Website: macys
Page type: delivery-shipping
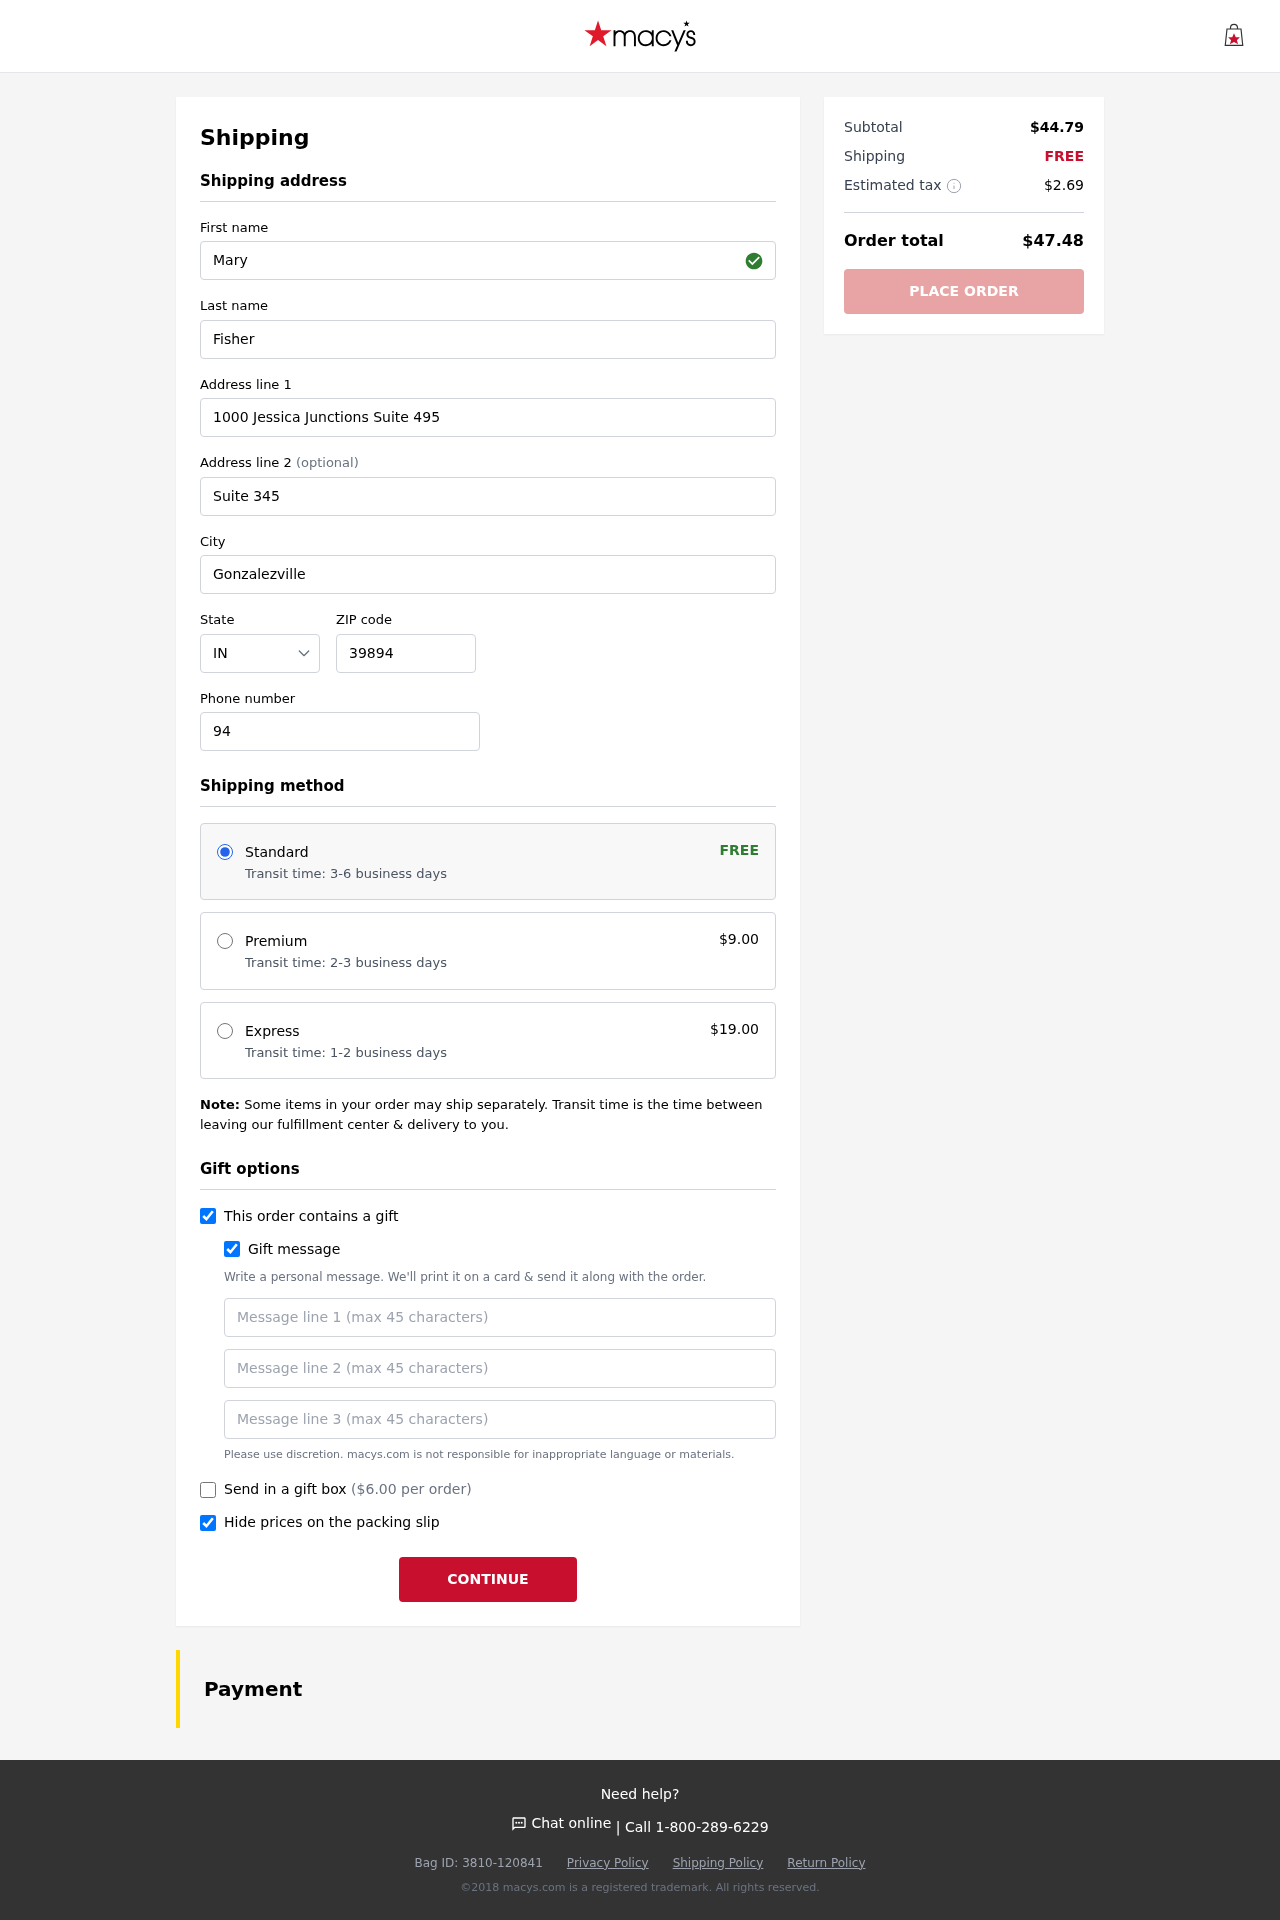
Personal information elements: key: PII_STATE_ABBR
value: IN
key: PII_FIRSTNAME
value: Mary
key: PII_LASTNAME
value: Fisher
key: PII_STREET
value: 1000 Jessica Junctions Suite 495
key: PII_STREET2
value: Suite 345
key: PII_CITY
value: Gonzalezville
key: PII_POSTCODE
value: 39894
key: PII_PHONE
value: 9464519463
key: PII_GIFT_MESSAGE
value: Hey Elizabeth, I saw these stunning sandals and immediately thought of you! I know how much you love adding a little sparkle to your outfits, and I hope they bring you as much joy as you bring to all of us. Enjoy!  Mary
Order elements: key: ORDER_SHIPPING_STANDARD
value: Transit time: 3-6 business days
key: ORDER_SHIPPING_COST
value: FREE
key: ORDER_SHIPPING_PREMIUM
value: Transit time: 2-3 business days
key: ORDER_SHIPPING_PREMIUM_PRICE
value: $9.00
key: ORDER_SHIPPING_EXPRESS
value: Transit time: 1-2 business days
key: ORDER_SHIPPING_EXPRESS_PRICE
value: $19.00
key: ORDER_GIFT_BOX_PRICE
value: ($6.00 per order)
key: ORDER_SUBTOTAL
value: $44.79
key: ORDER_SHIPPING_COST2
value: FREE
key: ORDER_TAX
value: $2.69
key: ORDER_TOTAL
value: $47.48